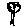
Label: tree